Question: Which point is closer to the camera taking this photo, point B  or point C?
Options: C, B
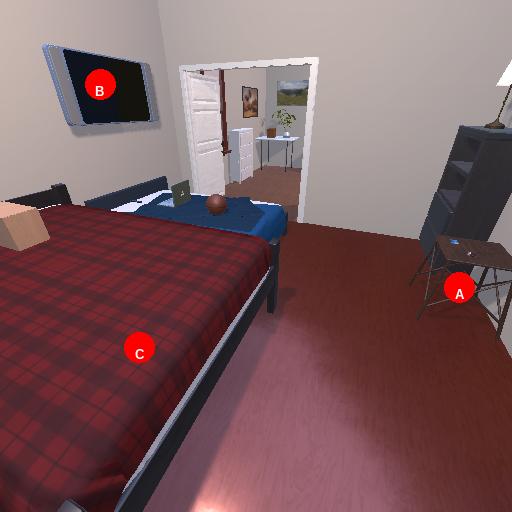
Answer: C